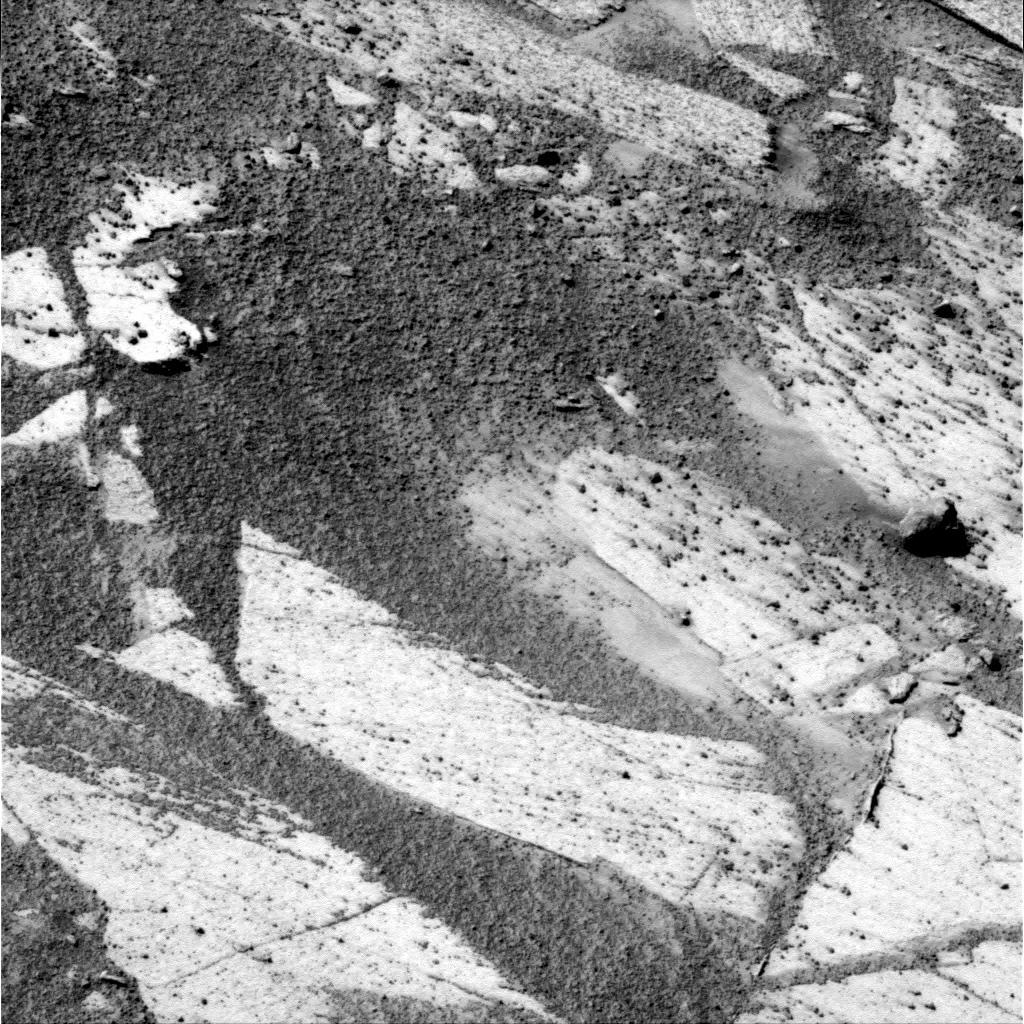
Terrain classes present: Bedrock, Gravel / Sand / Soil, Rock, Shadow